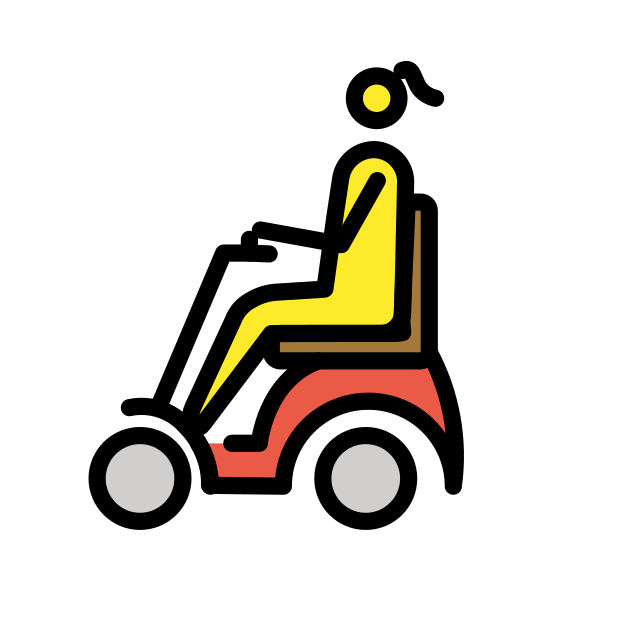
woman in motorized wheelchair